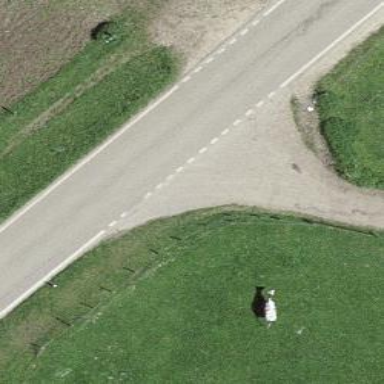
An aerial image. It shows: Tertiary road.